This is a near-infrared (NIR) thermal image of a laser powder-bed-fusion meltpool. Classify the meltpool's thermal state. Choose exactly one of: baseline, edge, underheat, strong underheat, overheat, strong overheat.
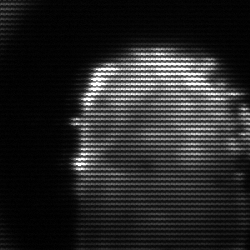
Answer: baseline